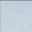
Piece: xx